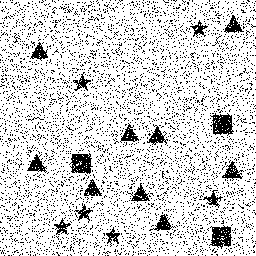
Squares: 3
Triangles: 9
Stars: 6
Total shapes: 18